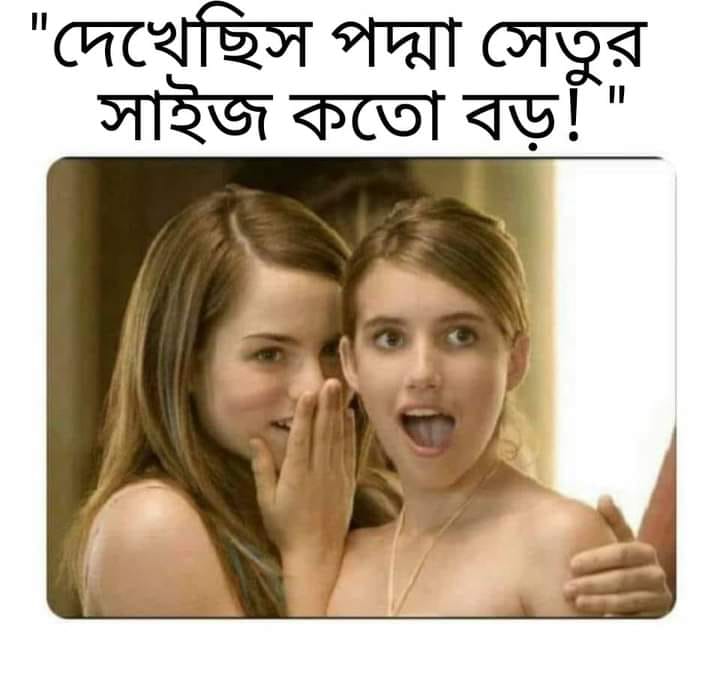
Caption: "দেখেছিস পদ্মা সেতুর সাইজ কতো বড় ! "
Label: non-hate